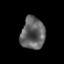
Tissue: prostate
Cell type: Myeloid cells
Senescence score: 0.3211
Nuclear area (px): 757
Mean DAPI intensity: 98.514